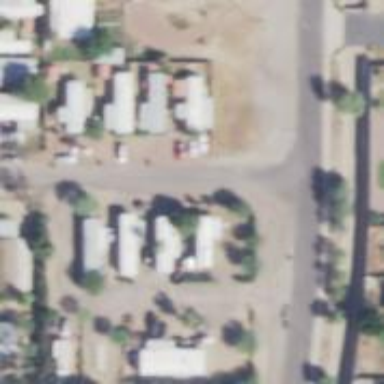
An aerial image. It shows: Residential area known as trailer park.